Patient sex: M
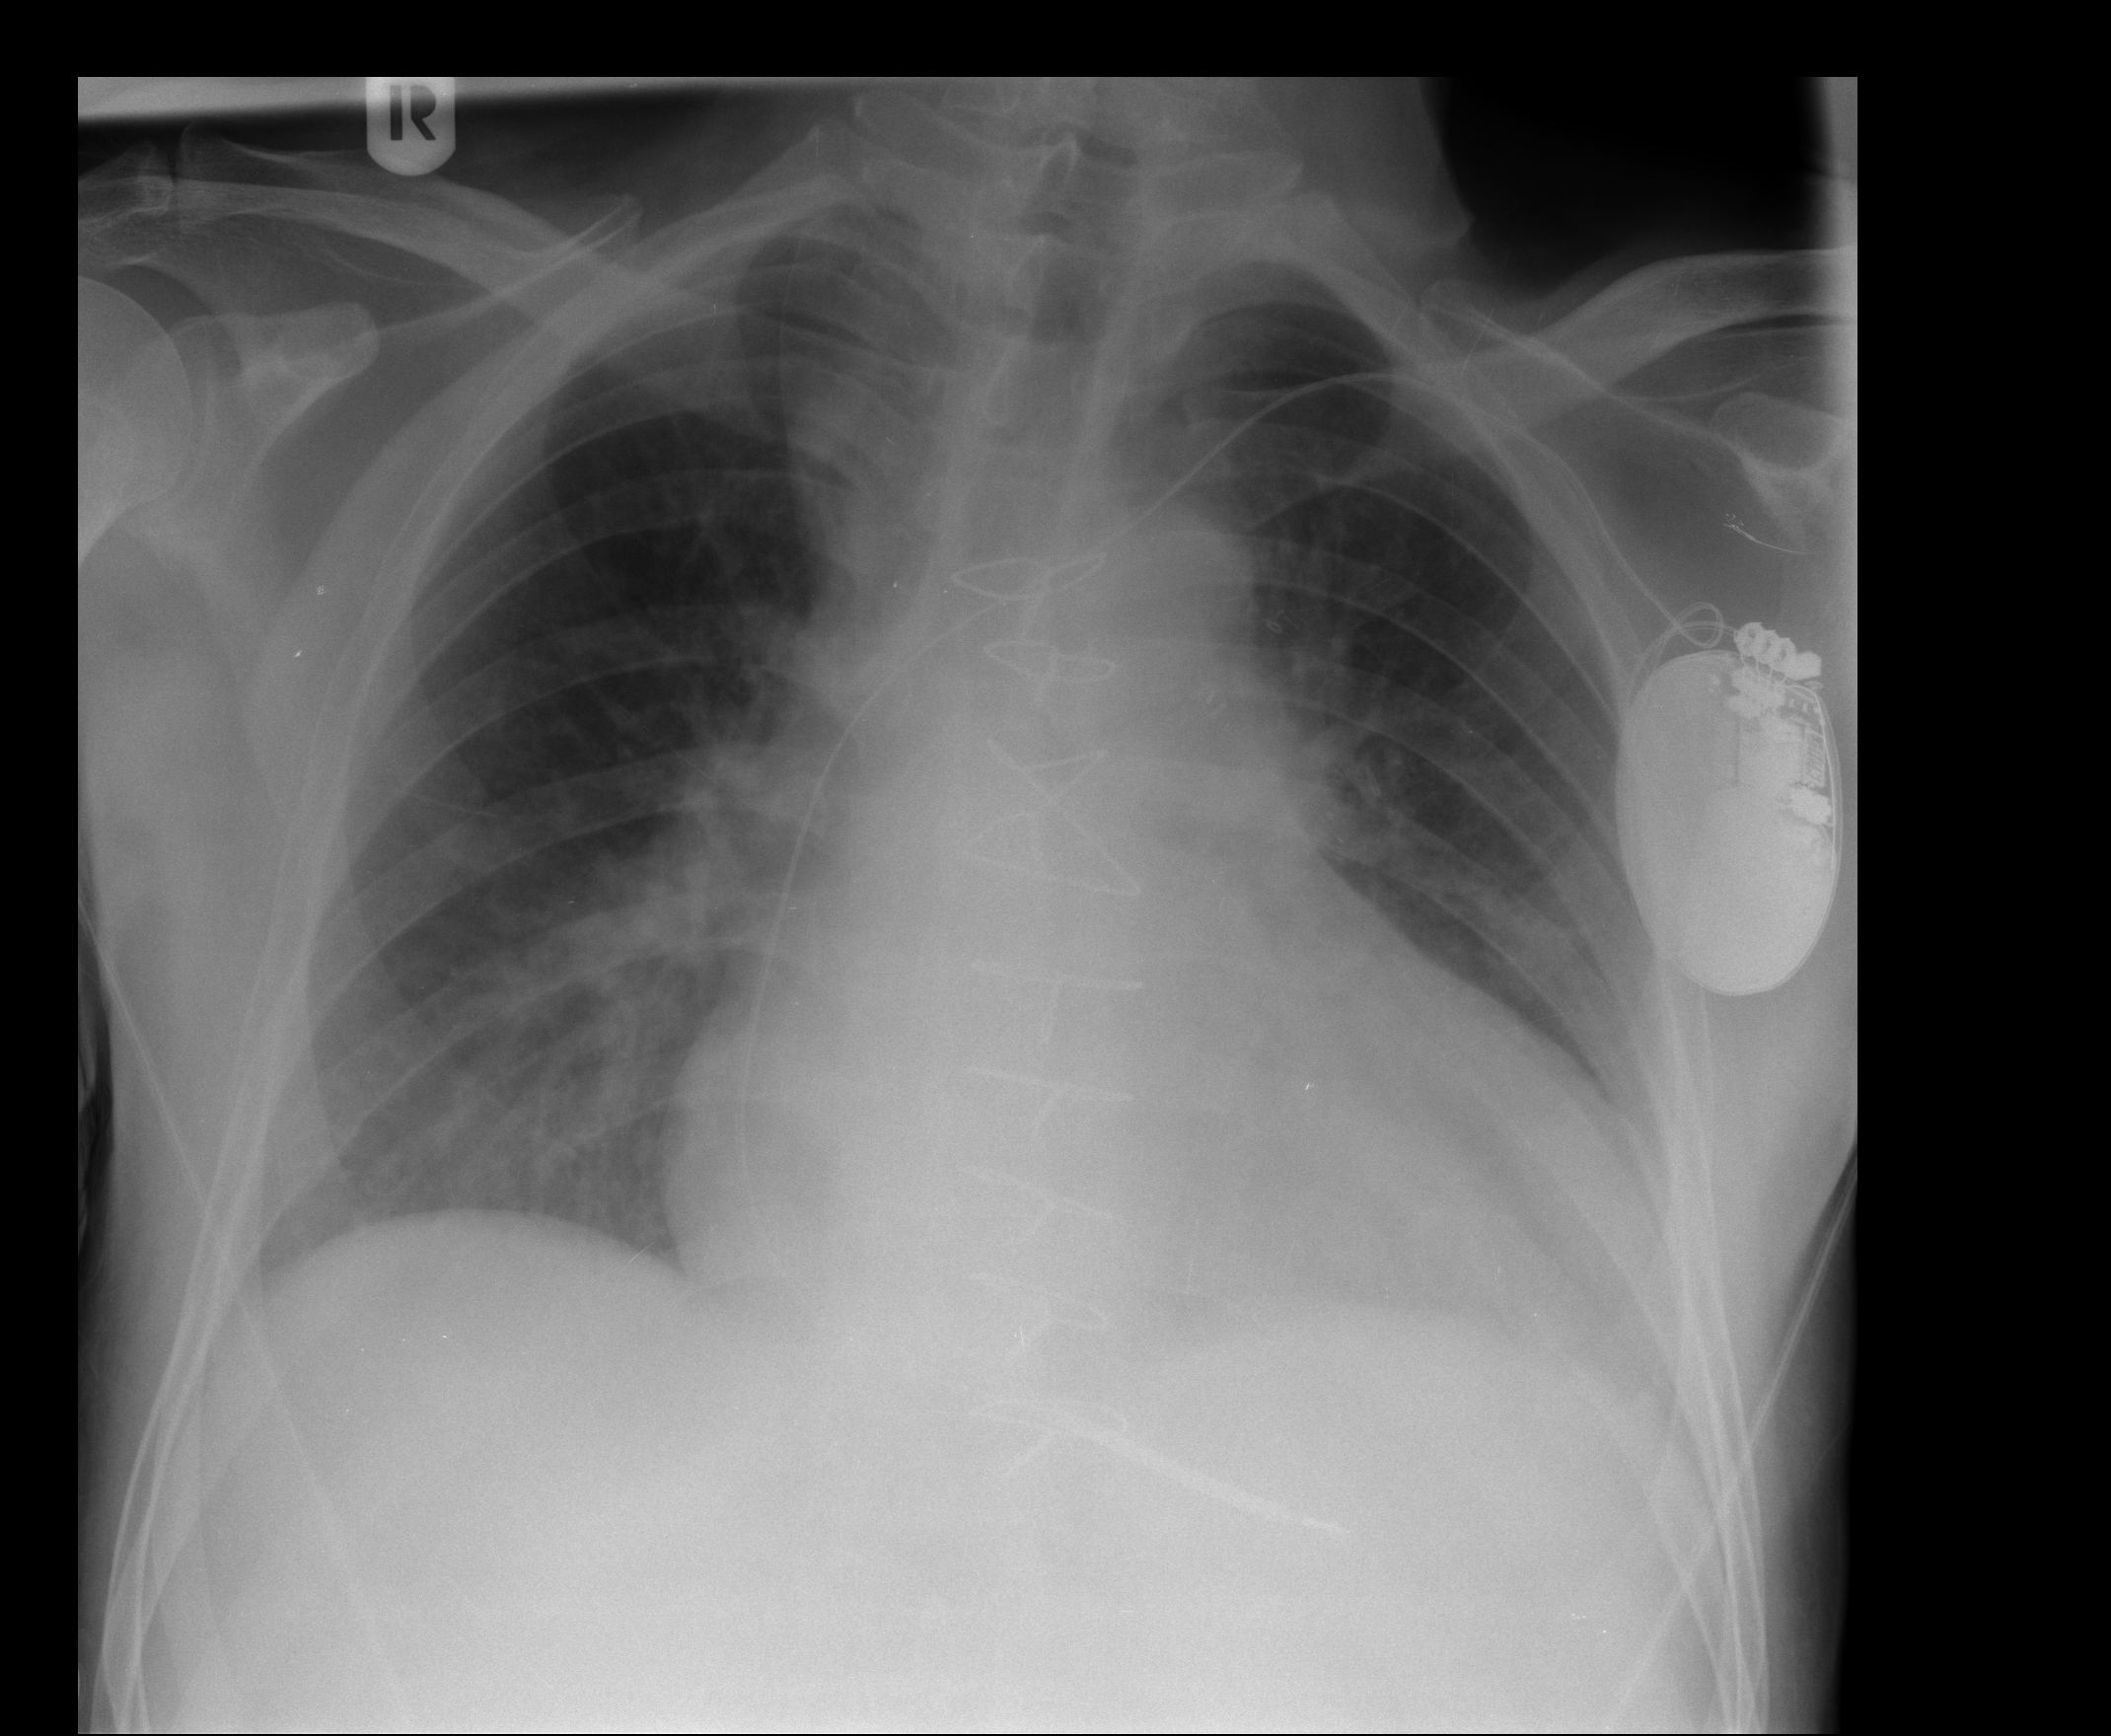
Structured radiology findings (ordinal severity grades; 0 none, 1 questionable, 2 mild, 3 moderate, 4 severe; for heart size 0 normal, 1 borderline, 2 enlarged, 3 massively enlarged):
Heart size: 2
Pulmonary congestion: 1
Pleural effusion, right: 0
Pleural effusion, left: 0
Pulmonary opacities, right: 0
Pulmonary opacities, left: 0
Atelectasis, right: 2
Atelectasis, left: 2